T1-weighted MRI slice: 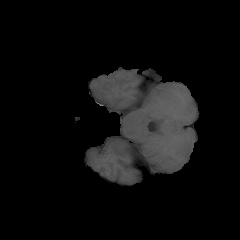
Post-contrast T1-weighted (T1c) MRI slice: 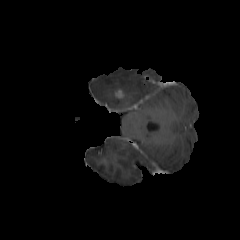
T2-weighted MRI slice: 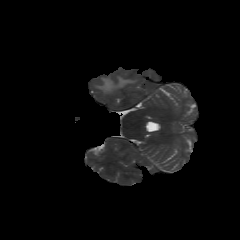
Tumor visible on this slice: yes